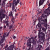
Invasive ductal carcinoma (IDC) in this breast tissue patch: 1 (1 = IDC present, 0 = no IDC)